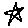
Label: star